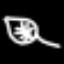
Label: leaf